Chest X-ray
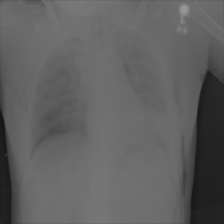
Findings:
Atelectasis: negative
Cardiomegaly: negative
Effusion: negative
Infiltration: positive
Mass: negative
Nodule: negative
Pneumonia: negative
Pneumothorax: negative
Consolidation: negative
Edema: negative
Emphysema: negative
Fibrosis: negative
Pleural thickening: negative
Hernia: negative